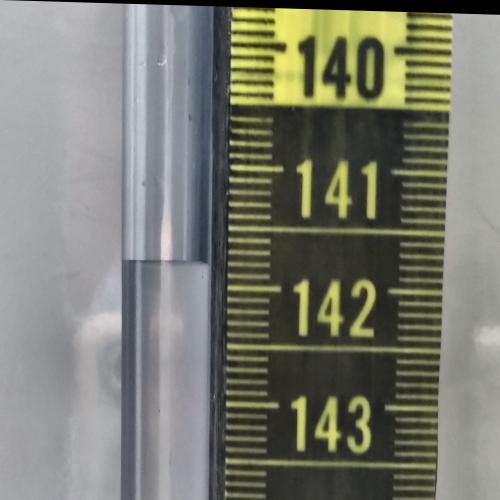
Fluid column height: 141.8 cm